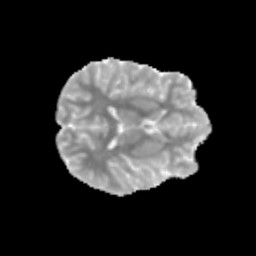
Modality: MD
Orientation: axial
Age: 10
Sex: female
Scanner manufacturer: siemens
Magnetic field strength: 3 T
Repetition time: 3.8 s
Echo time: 0.07 s